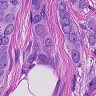
Metastatic tissue present: yes